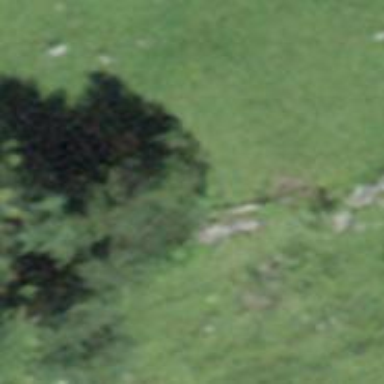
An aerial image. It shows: Dry stone wall barrier.